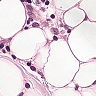
Metastatic tissue present: yes